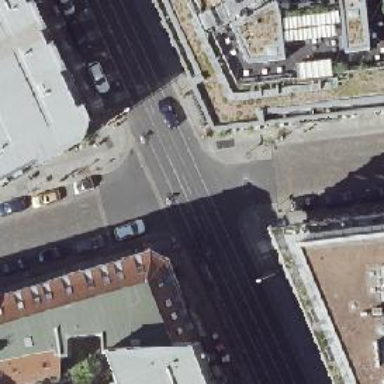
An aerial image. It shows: Asphalt footway with unmarked crossing.